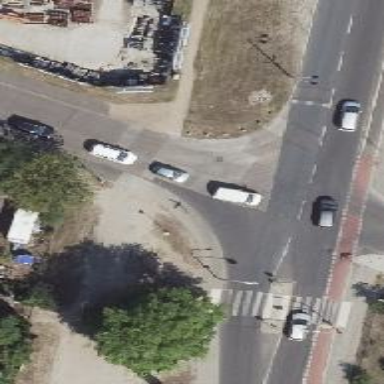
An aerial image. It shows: Unmarked road crossing.